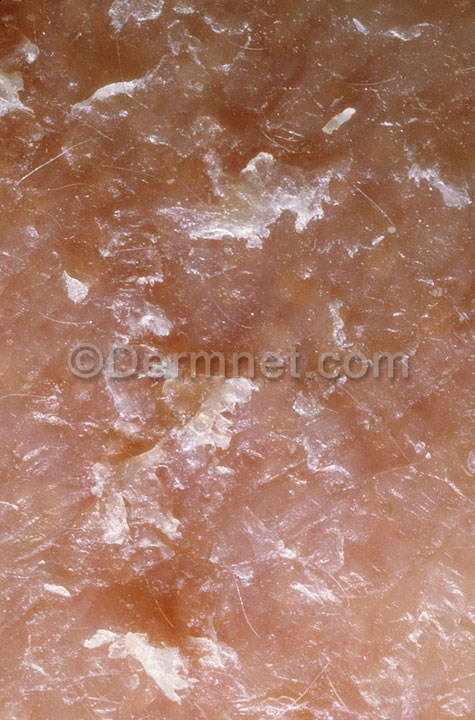
Disease: Actinic Keratosis Basal Cell Carcinoma and other Malignant Lesions